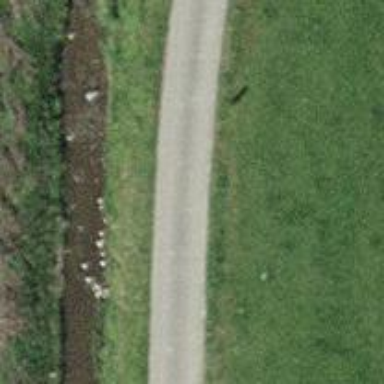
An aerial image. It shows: Unclassified road with asphalt surface.